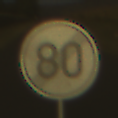
Verkehrszeichen: EndeGeschwindigkeit80
Umgebung: Outdoor, RoadRail
Tageszeit: SunriseSunset
Wetter: Clear
Licht: Natural
Jahreszeit: NotSpecified
Kontrast: HighContrast